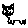
Label: cat